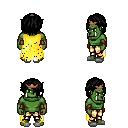
a pixel art fantasy rpg character, male body template, orc, green skin, yellow tattered cape, gold greaves, black bangs hairstyle, bronze tiara, leather bracers, white slippers, four views (front, back, left, right), 2x2 character sprite sheet, small pixel art, hard edges, no anti-aliasing